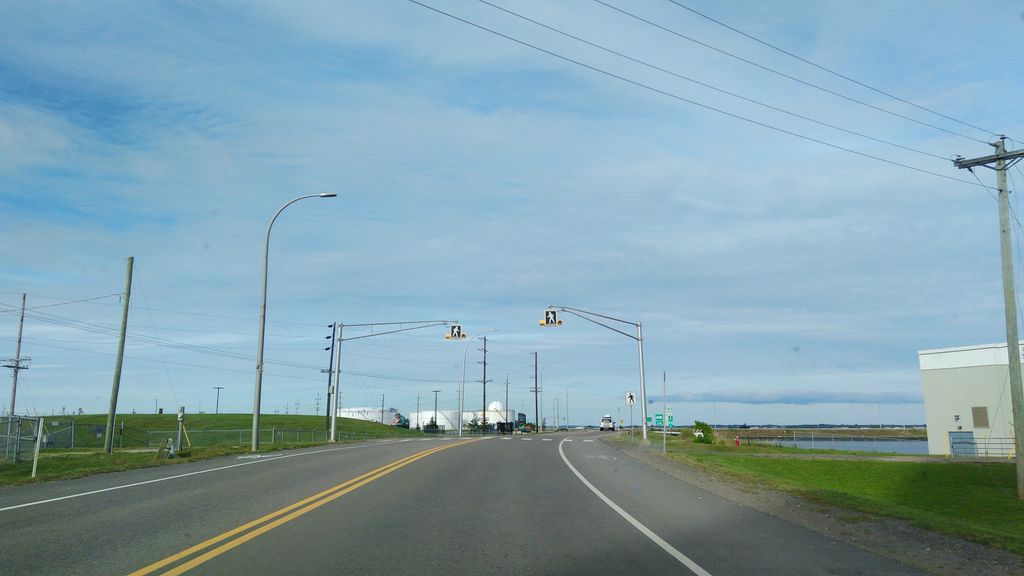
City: charlottetown